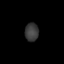
Tissue: lung
Cell type: Epithelial cells
Senescence score: 0.2084
Nuclear area (px): 243
Mean DAPI intensity: 58.317